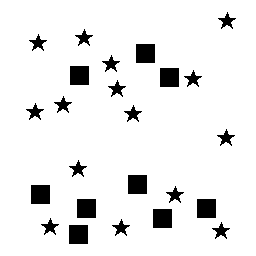
Squares: 9
Triangles: 0
Stars: 15
Total shapes: 24